Question: Using geom_text to label outlying points of scatter plot.
By definition, these points tend to be close to the canvas edges: there is usually at least one word that overlaps the canvas edge, rendering it useless.
Clearly this can be solved manually in the case below using '+ xlim(c(1.5, 4.5))':
'''
# test
df <- data.frame(word = c("bicycle", "tricycle", "quadricycle"),
n.wheels = c(2,3,4),
utility = c(10,6,7))
ggplot(data=df, aes(x=n.wheels, y=utility, label=word)) + geom_text() + xlim(c(1.5, 4.5))
'''

This is not ideal though, as
1. It's not automated, so slows down the process if many plots are to be produced
2. It's not accurate, meaning the distance between the edge of the word and the edge of the canvas is not equal in every case.
Searches for this problem reveal no solutions, and Hadley Wickham seems to be content with labels being cut in half in ggplot2's <URL>
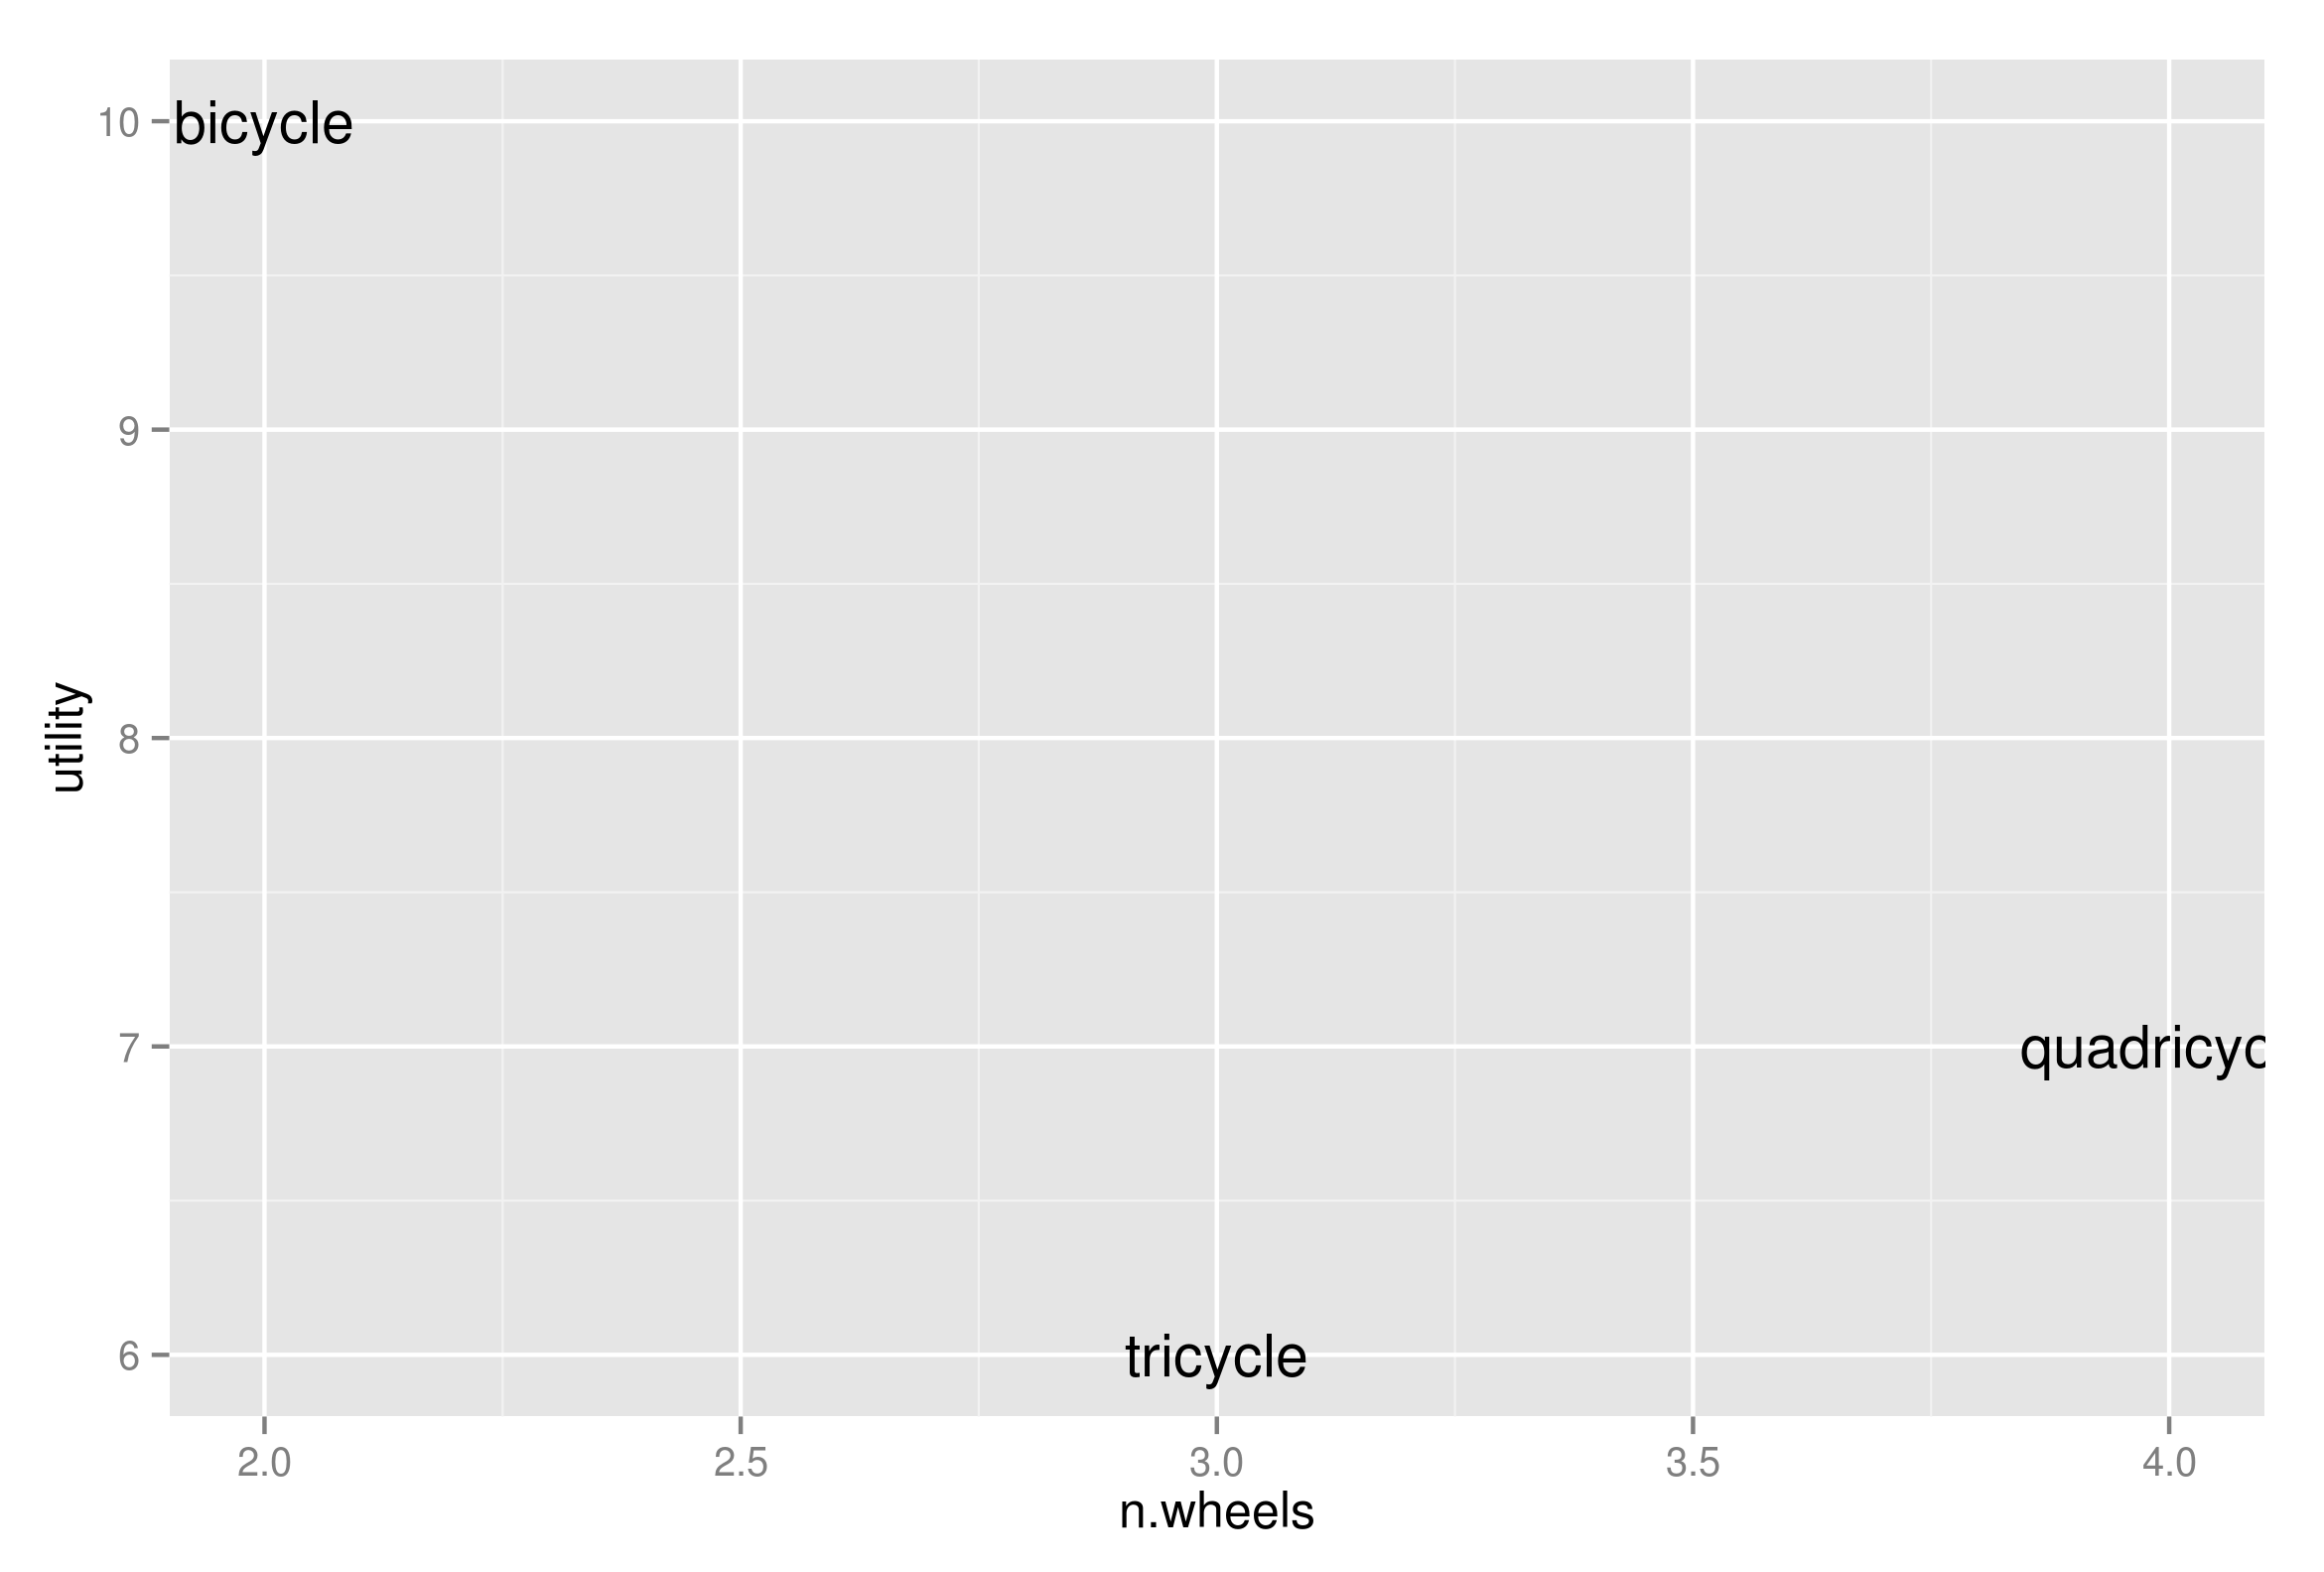
Answer: <URL>' that may help with clipping, especially '"inward"'. We could do:
'''
ggplot(data=df, aes(x=n.wheels, y=utility, label=word)) +
geom_text(vjust="inward",hjust="inward")
'''
<URL>